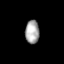
Tissue: lung
Cell type: Endothelial cells
Senescence score: 0.6266
Nuclear area (px): 323
Mean DAPI intensity: 165.95